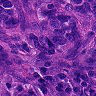
Metastatic tissue present: yes